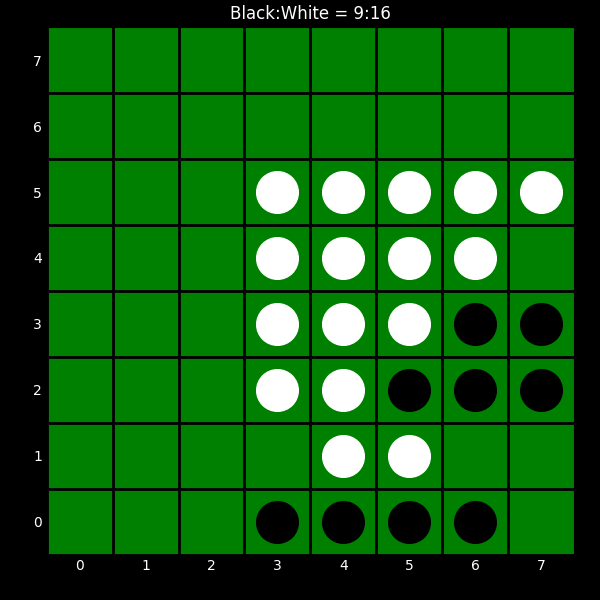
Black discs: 9
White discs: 16